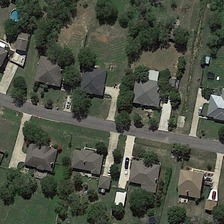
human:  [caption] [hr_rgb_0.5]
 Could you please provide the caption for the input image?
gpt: some buildings and many green trees are in two sides of a road in a medium residential area .

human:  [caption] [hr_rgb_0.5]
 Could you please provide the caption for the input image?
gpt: some buildings and many green trees are in two sides of a road in a medium residential area .

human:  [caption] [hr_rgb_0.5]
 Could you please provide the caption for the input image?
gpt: some buildings and many green trees are in two sides of a road in a medium residential area .

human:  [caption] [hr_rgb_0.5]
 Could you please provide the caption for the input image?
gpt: some buildings and many green trees are in two sides of a road in a medium residential area .

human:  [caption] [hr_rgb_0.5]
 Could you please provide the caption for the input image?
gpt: some buildings and many green trees are in two sides of a road in a medium residential area .